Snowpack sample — Loveland Pass, Silver Plume, Colorado, USA (2/11/26, 12:00 PM MST)
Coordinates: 39.663, -105.886
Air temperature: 35 °F
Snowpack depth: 82 cm
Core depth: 10 cm
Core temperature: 17.6 °F
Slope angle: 13°, slope face: 12°
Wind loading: high
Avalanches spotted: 1
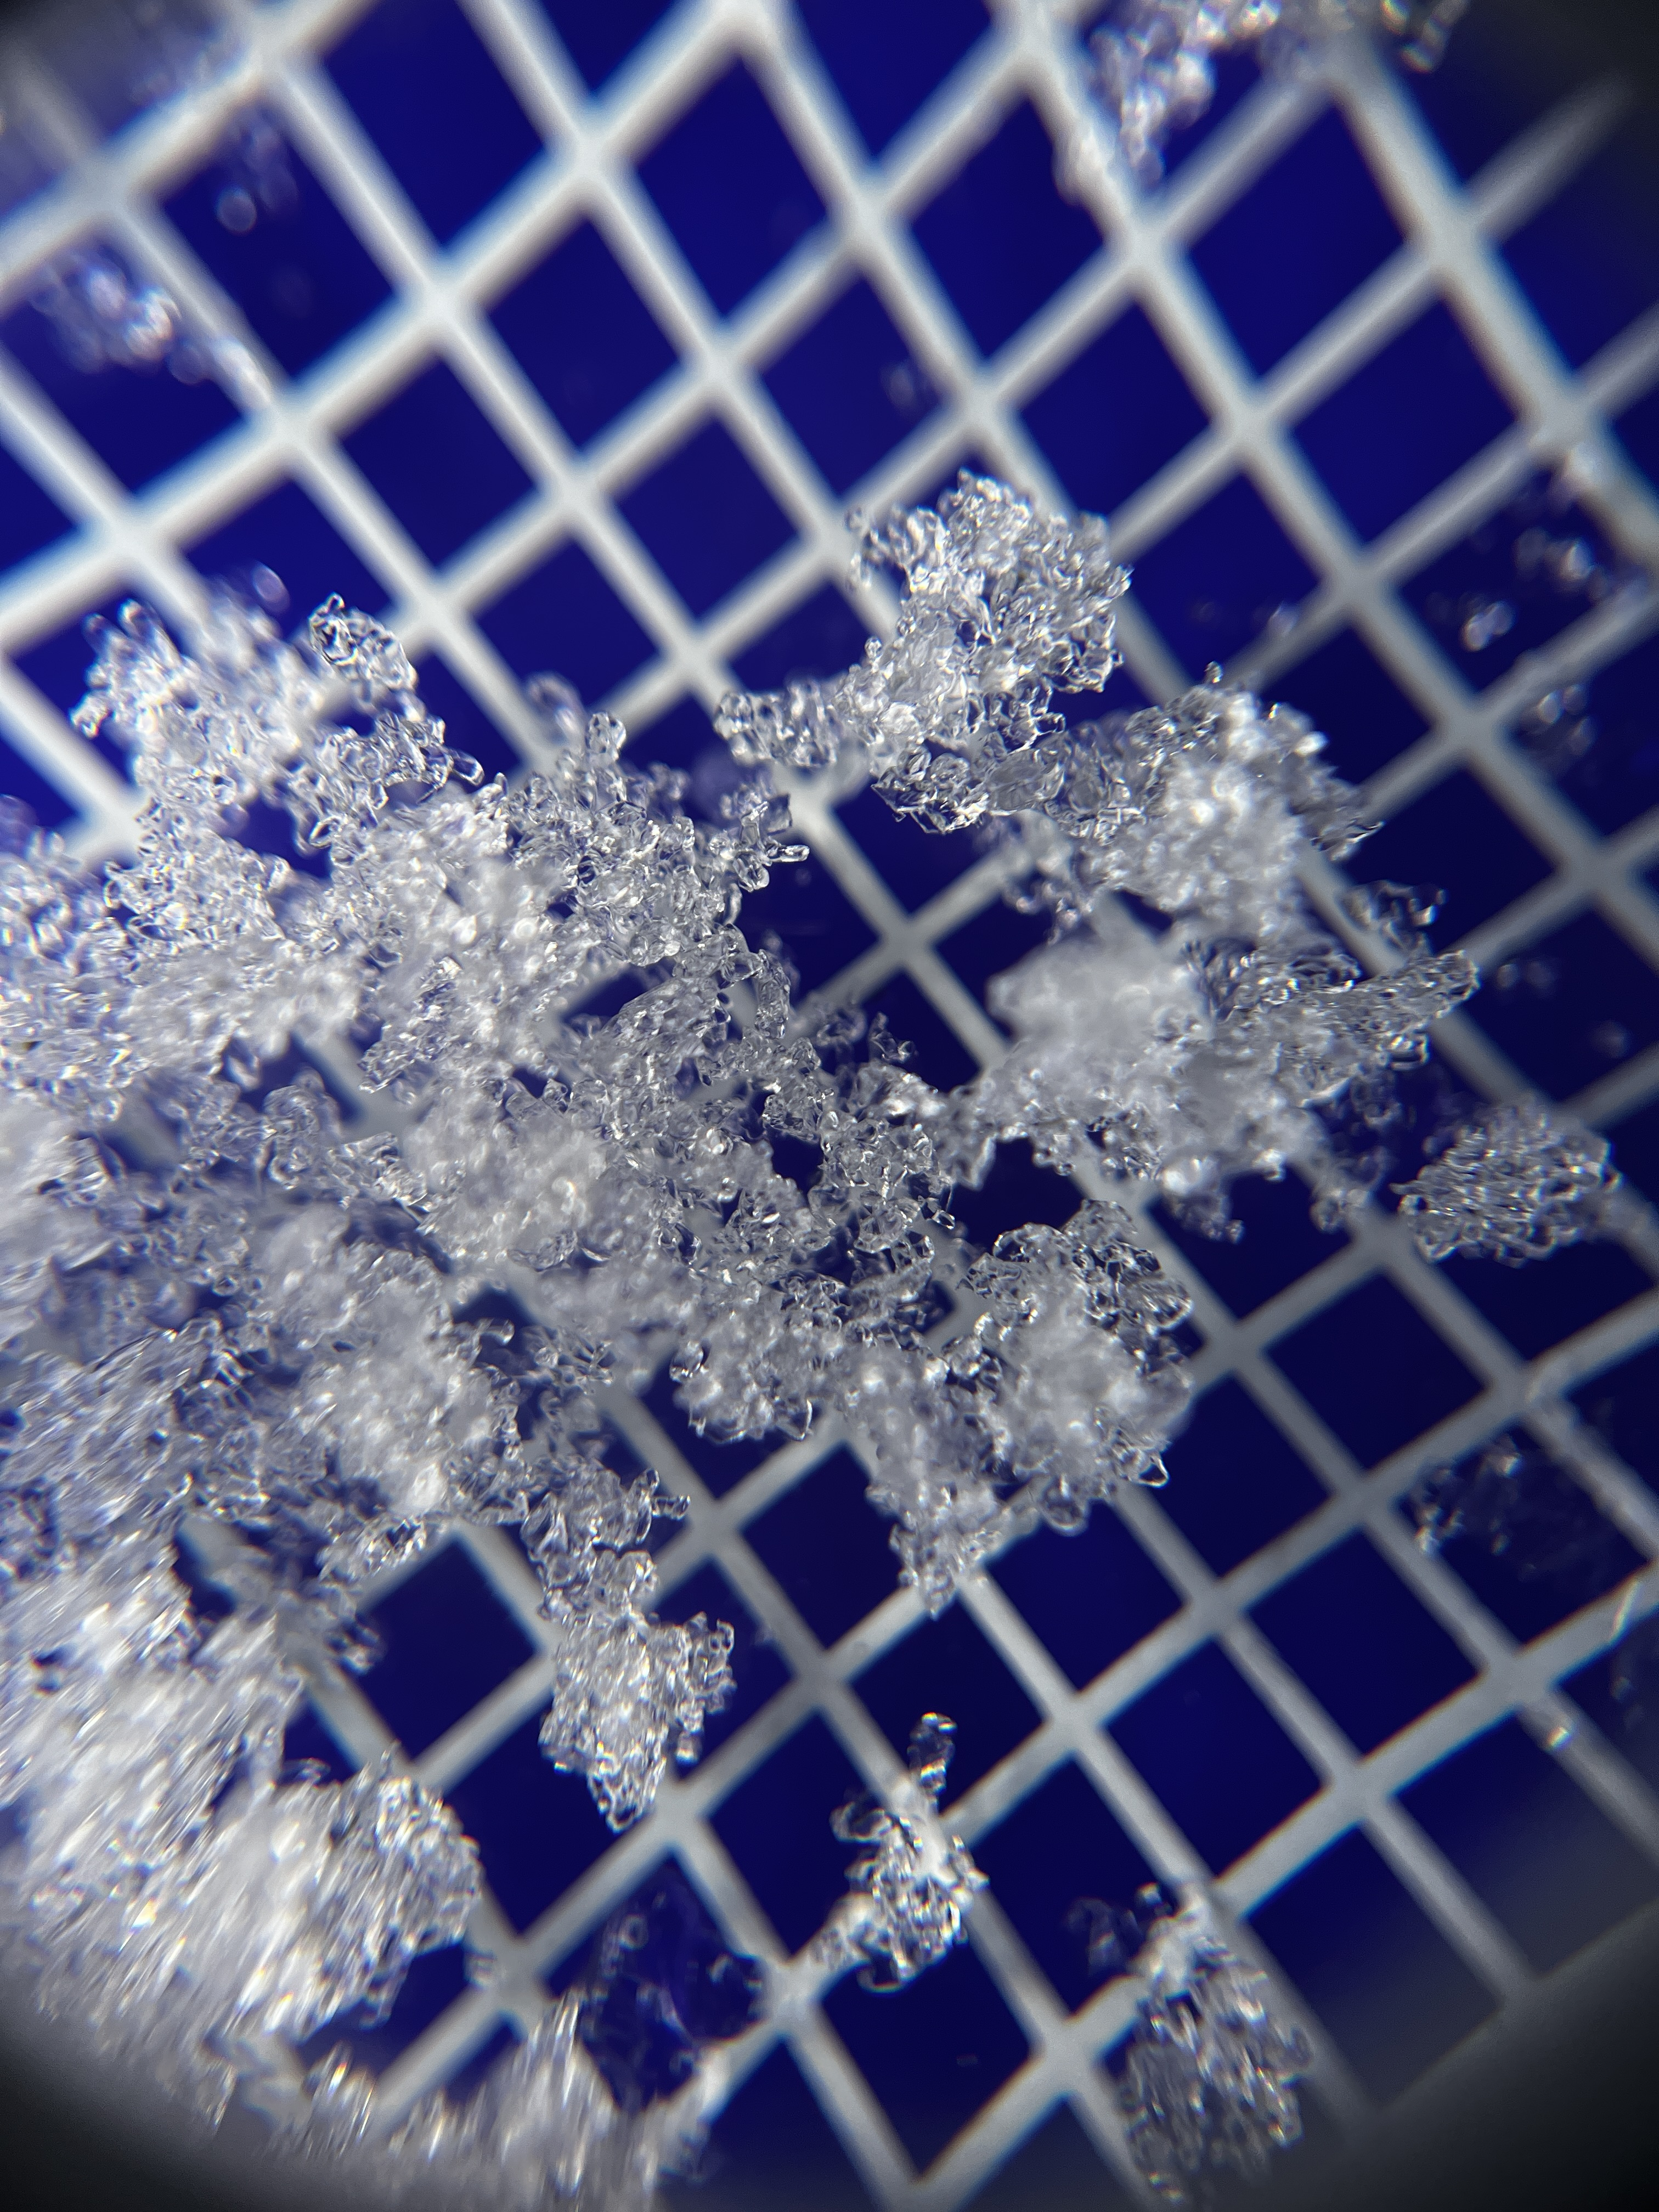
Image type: magnified_profile
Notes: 1 small avalanche spotted on the north side of the bowl, lots of wind loading